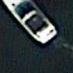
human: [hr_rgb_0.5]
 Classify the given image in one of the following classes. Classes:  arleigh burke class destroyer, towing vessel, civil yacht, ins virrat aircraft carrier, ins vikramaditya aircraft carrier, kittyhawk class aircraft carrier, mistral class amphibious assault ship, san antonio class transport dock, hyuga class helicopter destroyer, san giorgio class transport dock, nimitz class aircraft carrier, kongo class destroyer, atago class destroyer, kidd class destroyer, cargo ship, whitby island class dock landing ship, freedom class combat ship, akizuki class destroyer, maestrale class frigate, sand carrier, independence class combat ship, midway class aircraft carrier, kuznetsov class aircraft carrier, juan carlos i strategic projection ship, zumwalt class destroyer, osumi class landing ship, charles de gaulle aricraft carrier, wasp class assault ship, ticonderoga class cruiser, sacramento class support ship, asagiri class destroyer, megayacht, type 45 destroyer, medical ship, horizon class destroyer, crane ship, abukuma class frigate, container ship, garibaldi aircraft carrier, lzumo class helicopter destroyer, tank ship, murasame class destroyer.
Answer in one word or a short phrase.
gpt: Civil yacht